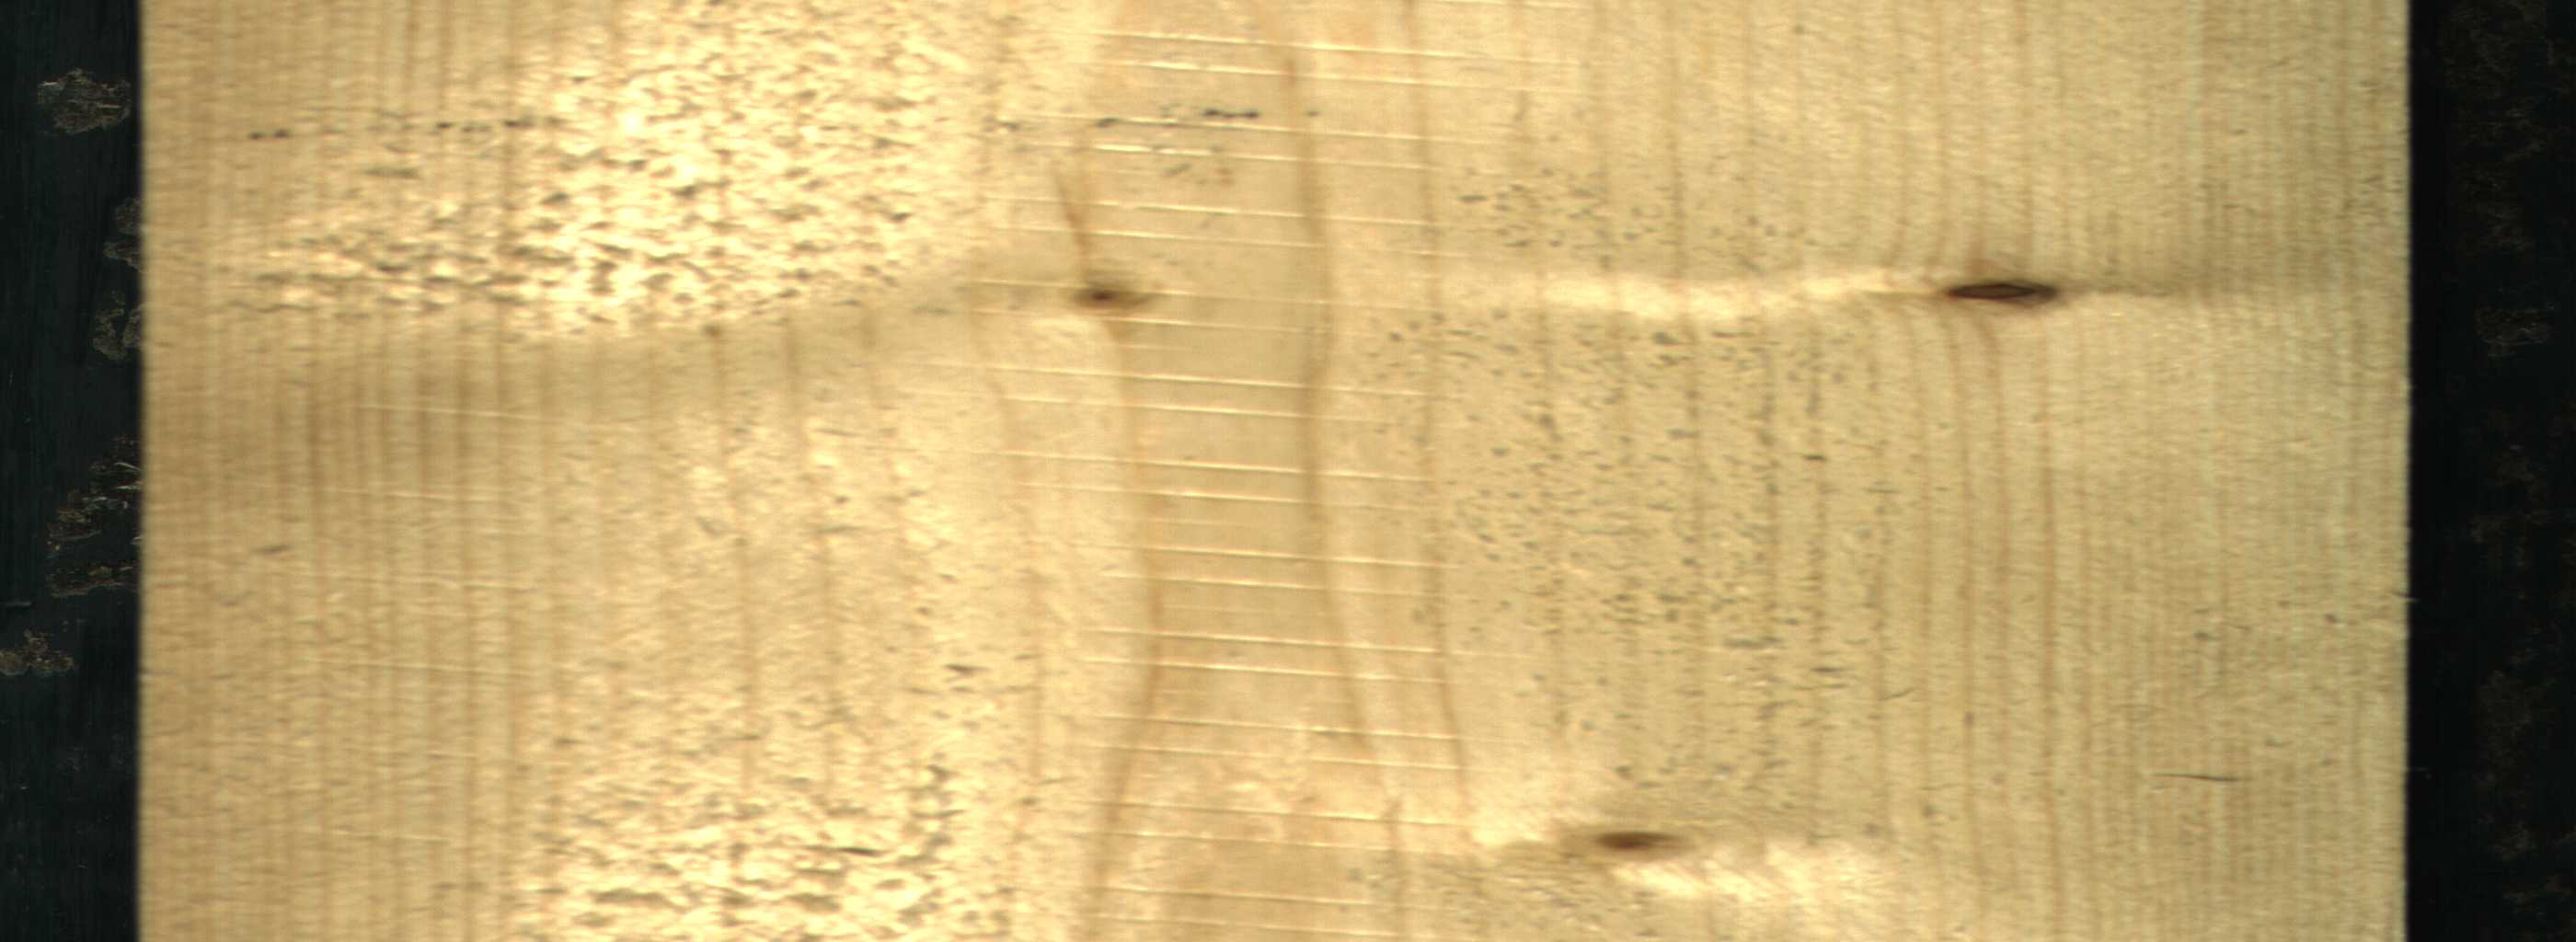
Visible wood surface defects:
Dead_Knot
Live_Knot
Live_Knot